Question: I'm trying to implement a handle to scale a view in android. Instead of using something like multitouch I want to be able to resize an image with just one finger.
Here is my activity code. I feel as though I am very close there are a five things that don't work properly.
1. The scaling is off. It grows at a much faster rate than it should. Solved Thanks @Salauyou
2. The view will only grow, and not shrink. Solved Thanks @Salauyou
3. The handle view doesn't move with the image. Solved Thanks @Salauyou
4. The scaling starts extremely small Solved Thanks @Salauyou
5. The handle doesn't follow your finger exactly.
I am looking for any help that could implement such a feature. Whether it's a library or someone can help with my code that I already have. I have found a library that helps with multi touch scaling of images (<URL> but the only pointer I could pick up was how to go about implementing the increase in scale. And this has to be done through using two points, and finding the distance between them.
My java activity:
'''
public class MainActivity extends Activity {
ImageView imageView;
ImageView dragHandle;
RelativeLayout layout;
@Override
protected void onCreate(Bundle savedInstanceState) {
super.onCreate(savedInstanceState);
setContentView(R.layout.activity_main);
imageView = (ImageView) findViewById(R.id.imageView1);
imageView.setBackgroundColor(Color.MAGENTA);
dragHandle = (ImageView) findViewById(R.id.imageView2);
dragHandle.setBackgroundColor(Color.CYAN);
layout = (RelativeLayout) findViewById(R.id.relativeLayout2);
layout.setBackgroundColor(Color.YELLOW);
setUpResize();
}
public void setUpResize() {
dragHandle.setOnTouchListener(new View.OnTouchListener() {
int[] touchPoint = new int[2];
int[] centerOfImage = new int[2];
double originalDistance = 0;
double modifiedDistance = 0;
float originalScale = 0;
float modifiedScale = 0;
public boolean onTouch(View v, MotionEvent motionEvent) {
if (motionEvent.getAction() == MotionEvent.ACTION_DOWN) {
centerOfImage[0] = (int) (imageView.getX() + imageView.getWidth() / 2);
centerOfImage[1] = (int) (imageView.getY() + imageView.getHeight() / 2);
touchPoint[0] = (int) motionEvent.getRawX();
touchPoint[1] = (int) motionEvent.getRawY();
int[] p = new int[2];
p[0] = touchPoint[0] - centerOfImage[0];
p[1] = touchPoint[1] - centerOfImage[1];
originalDistance = (float) Math.sqrt(p[0] * p[0] + p[1] * p[1]);
originalScale = imageView.getScaleX();
} else if (motionEvent.getAction() == MotionEvent.ACTION_MOVE) {
touchPoint[0] = (int) motionEvent.getRawX();
touchPoint[1] = (int) motionEvent.getRawY();
int[] p = new int[2];
p[0] = (touchPoint[0] + p[0] - centerOfImage[0]);
p[1] = (touchPoint[1] + p[1] - centerOfImage[1]);
modifiedDistance = Math.hypot(touchPoint[0] - centerOfImage[0], touchPoint[1] - centerOfImage[1]);
Log.e("resize", "original " + imageView.getWidth() + " modified: " + imageView.getHeight());
modifiedScale = (float) (modifiedDistance / originalDistance * originalScale);
imageView.setScaleX(modifiedScale);
imageView.setScaleY(modifiedScale);
dragHandle.setX(centerOfImage[0] + imageView.getWidth()/2 * modifiedScale);
dragHandle.setY(centerOfImage[1] + imageView.getHeight()/2 * modifiedScale);
} else if (motionEvent.getAction() == MotionEvent.ACTION_UP) {
}
return true;
}
});
}
}
'''
My xml:
'''
<RelativeLayout xmlns:android="http://schemas.android.com/apk/res/android"
xmlns:tools="http://schemas.android.com/tools"
android:layout_width="match_parent"
android:layout_height="match_parent" >
<RelativeLayout
android:id="@+id/relativeLayout2"
android:layout_width="match_parent"
android:layout_height="match_parent"
android:layout_centerInParent="true" >
<ImageView
android:id="@+id/imageView1"
android:layout_width="wrap_content"
android:layout_height="wrap_content"
android:layout_centerHorizontal="true"
android:layout_centerVertical="true"
android:src="@drawable/ic_launcher" />
<ImageView
android:id="@+id/imageView2"
android:layout_width="20dp"
android:layout_height="20dp"
android:layout_below="@+id/imageView1"
android:layout_toRightOf="@+id/imageView1"
android:src="@drawable/dragArrow" />
</RelativeLayout>
</RelativeLayout>
'''

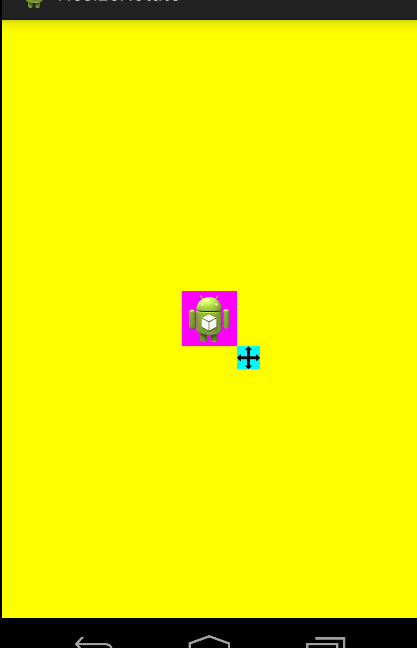
Answer: So... The main problem is that 'getRawX()' and 'getRawY()' methods of 'MotionEvent' provide , while 'getX()' and 'getY()' provide . Coordinates thus differ on heights of progress bar and status bar, so when obtaining touch coordinates, we should recalculate them relatively to layout.
'''
dragHandle.setOnTouchListener(new View.OnTouchListener() {
float centerX, centerY, startR, startScale, startX, startY;
public boolean onTouch(View v, MotionEvent e) {
if (e.getAction() == MotionEvent.ACTION_DOWN) {
// calculate center of image
centerX = (imageView.getLeft() + imageView.getRight()) / 2f;
centerY = (imageView.getTop() + imageView.getBottom()) / 2f;
// recalculate coordinates of starting point
startX = e.getRawX() - dragHandle.getX() + centerX;
startY = e.getRawY() - dragHandle.getY() + centerY;
// get starting distance and scale
startR = (float) Math.hypot(e.getRawX() - startX, e.getRawY() - startY);
startScale = imageView.getScaleX();
} else if (e.getAction() == MotionEvent.ACTION_MOVE) {
// calculate new distance
float newR = (float) Math.hypot(e.getRawX() - startX, e.getRawY() - startY);
// set new scale
float newScale = newR / startR * startScale;
imageView.setScaleX(newScale);
imageView.setScaleY(newScale);
// move handler image
dragHandle.setX(centerX + imageView.getWidth()/2f * newScale);
dragHandle.setY(centerY + imageView.getHeight()/2f * newScale);
} else if (e.getAction() == MotionEvent.ACTION_UP) {
}
return true;
}
});
'''
Also, I replaced hypothenuse calculation by library method and declared all coordinates as float to avoid unnecessary casting.